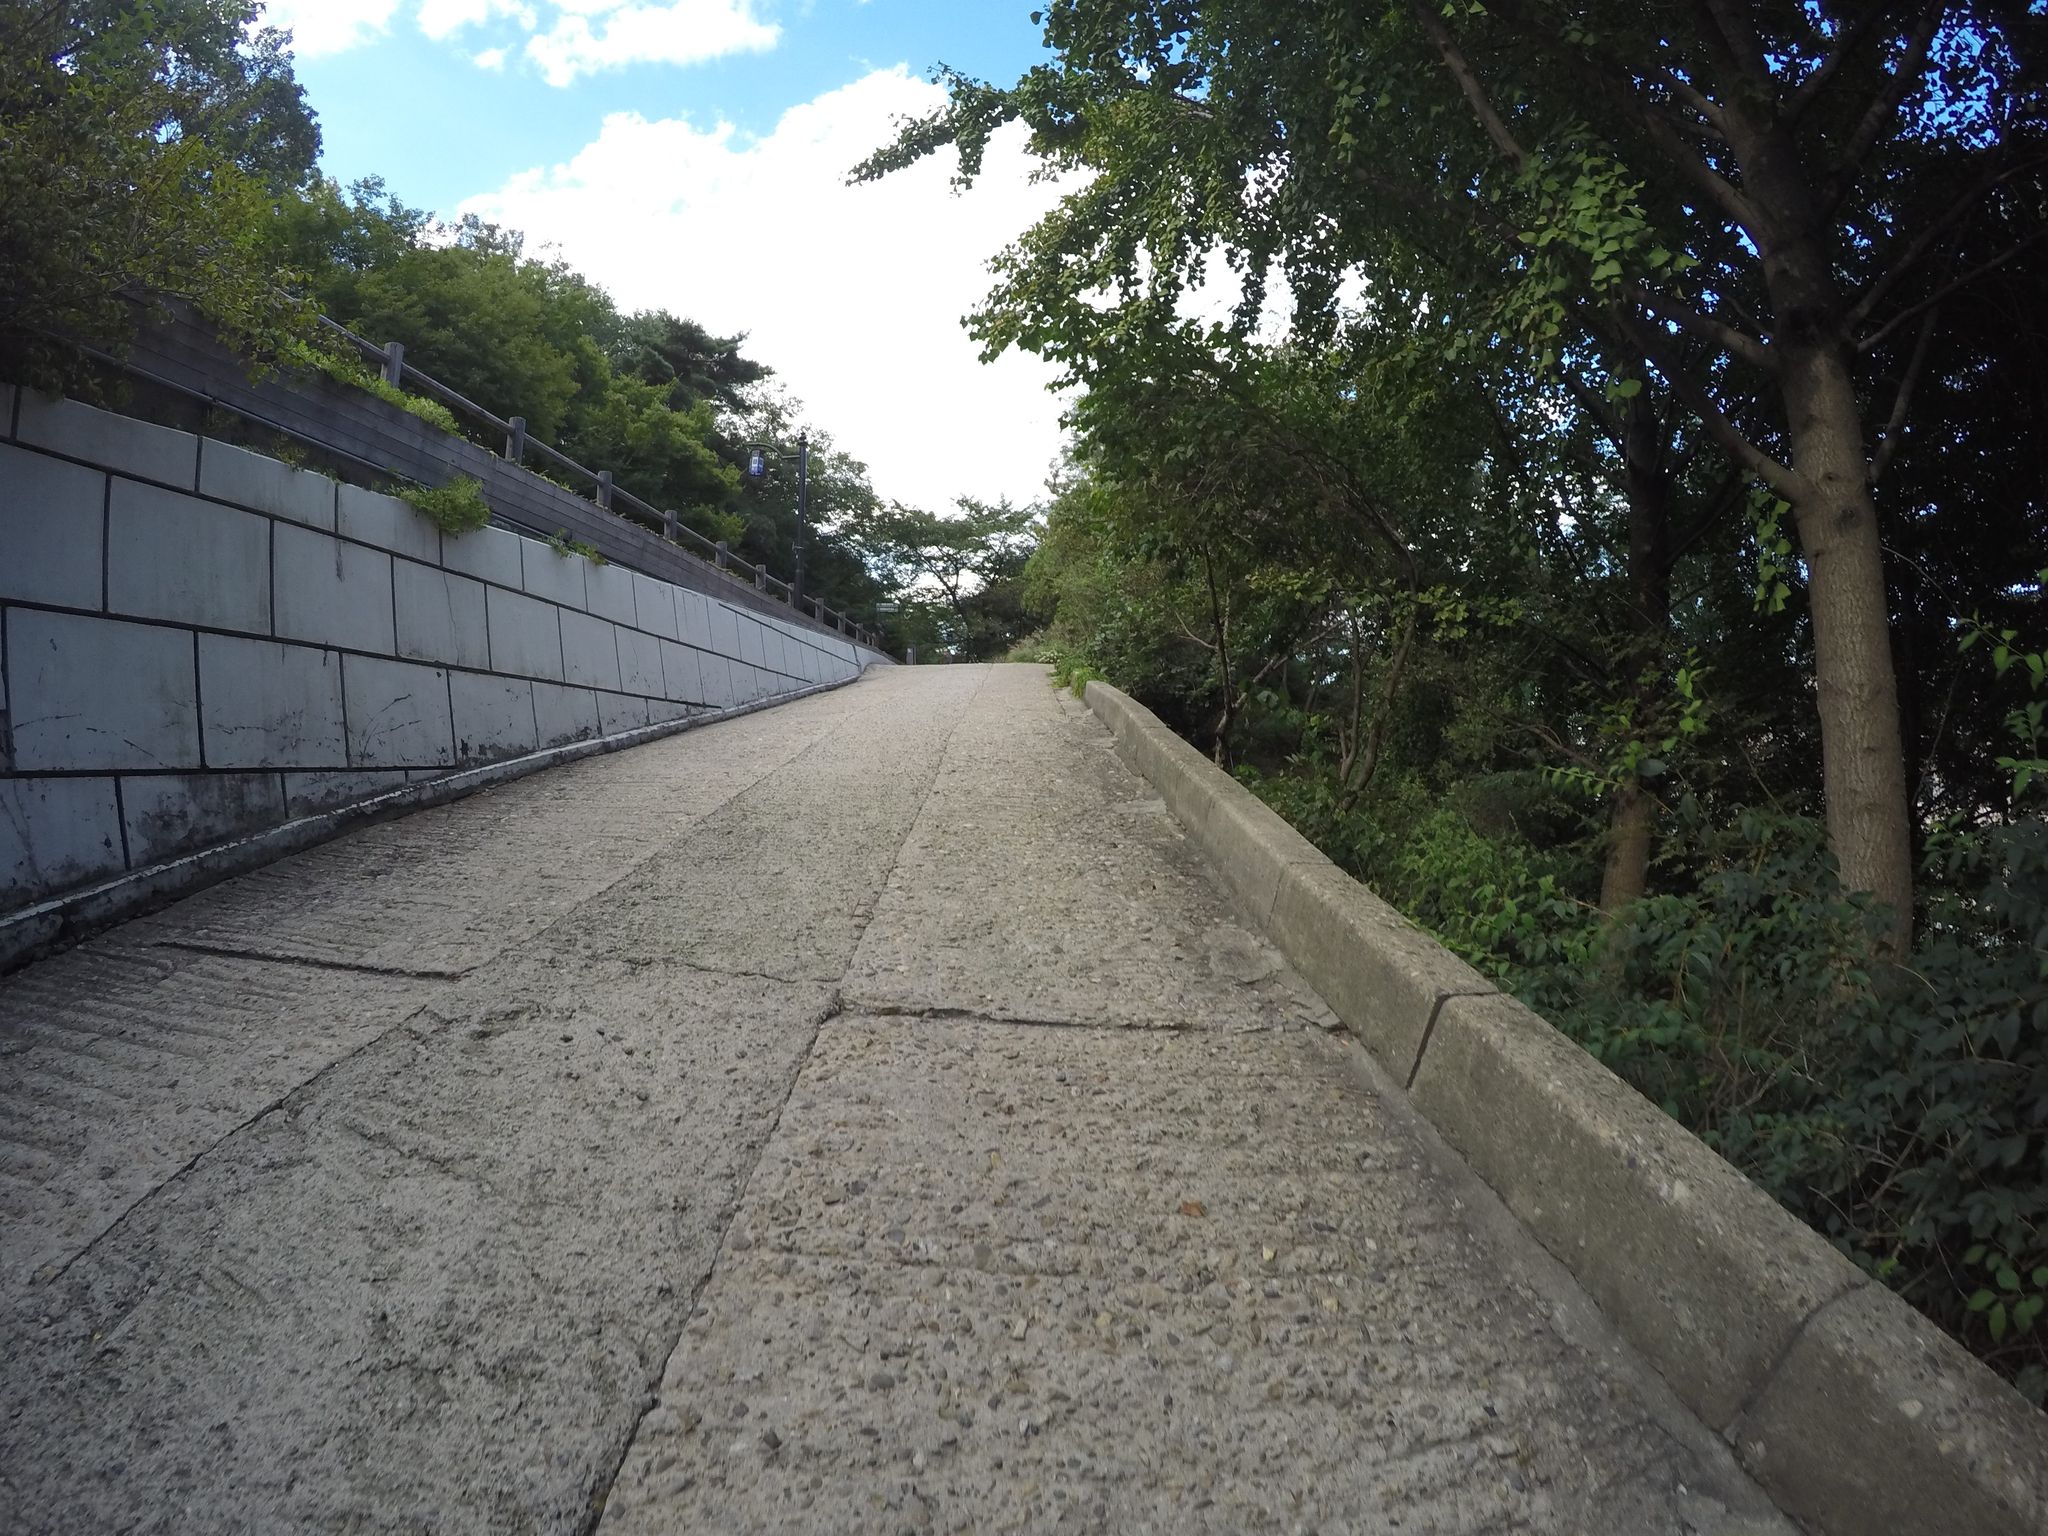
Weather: clear
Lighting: day
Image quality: good
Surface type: walking surface
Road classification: unclassified, service, path
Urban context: urban centre
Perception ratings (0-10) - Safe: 3.61, Lively: 4.32, Beautiful: 8.22, Boring: 4.7, Depressing: 3.74, Wealthy: 2.8